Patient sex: M
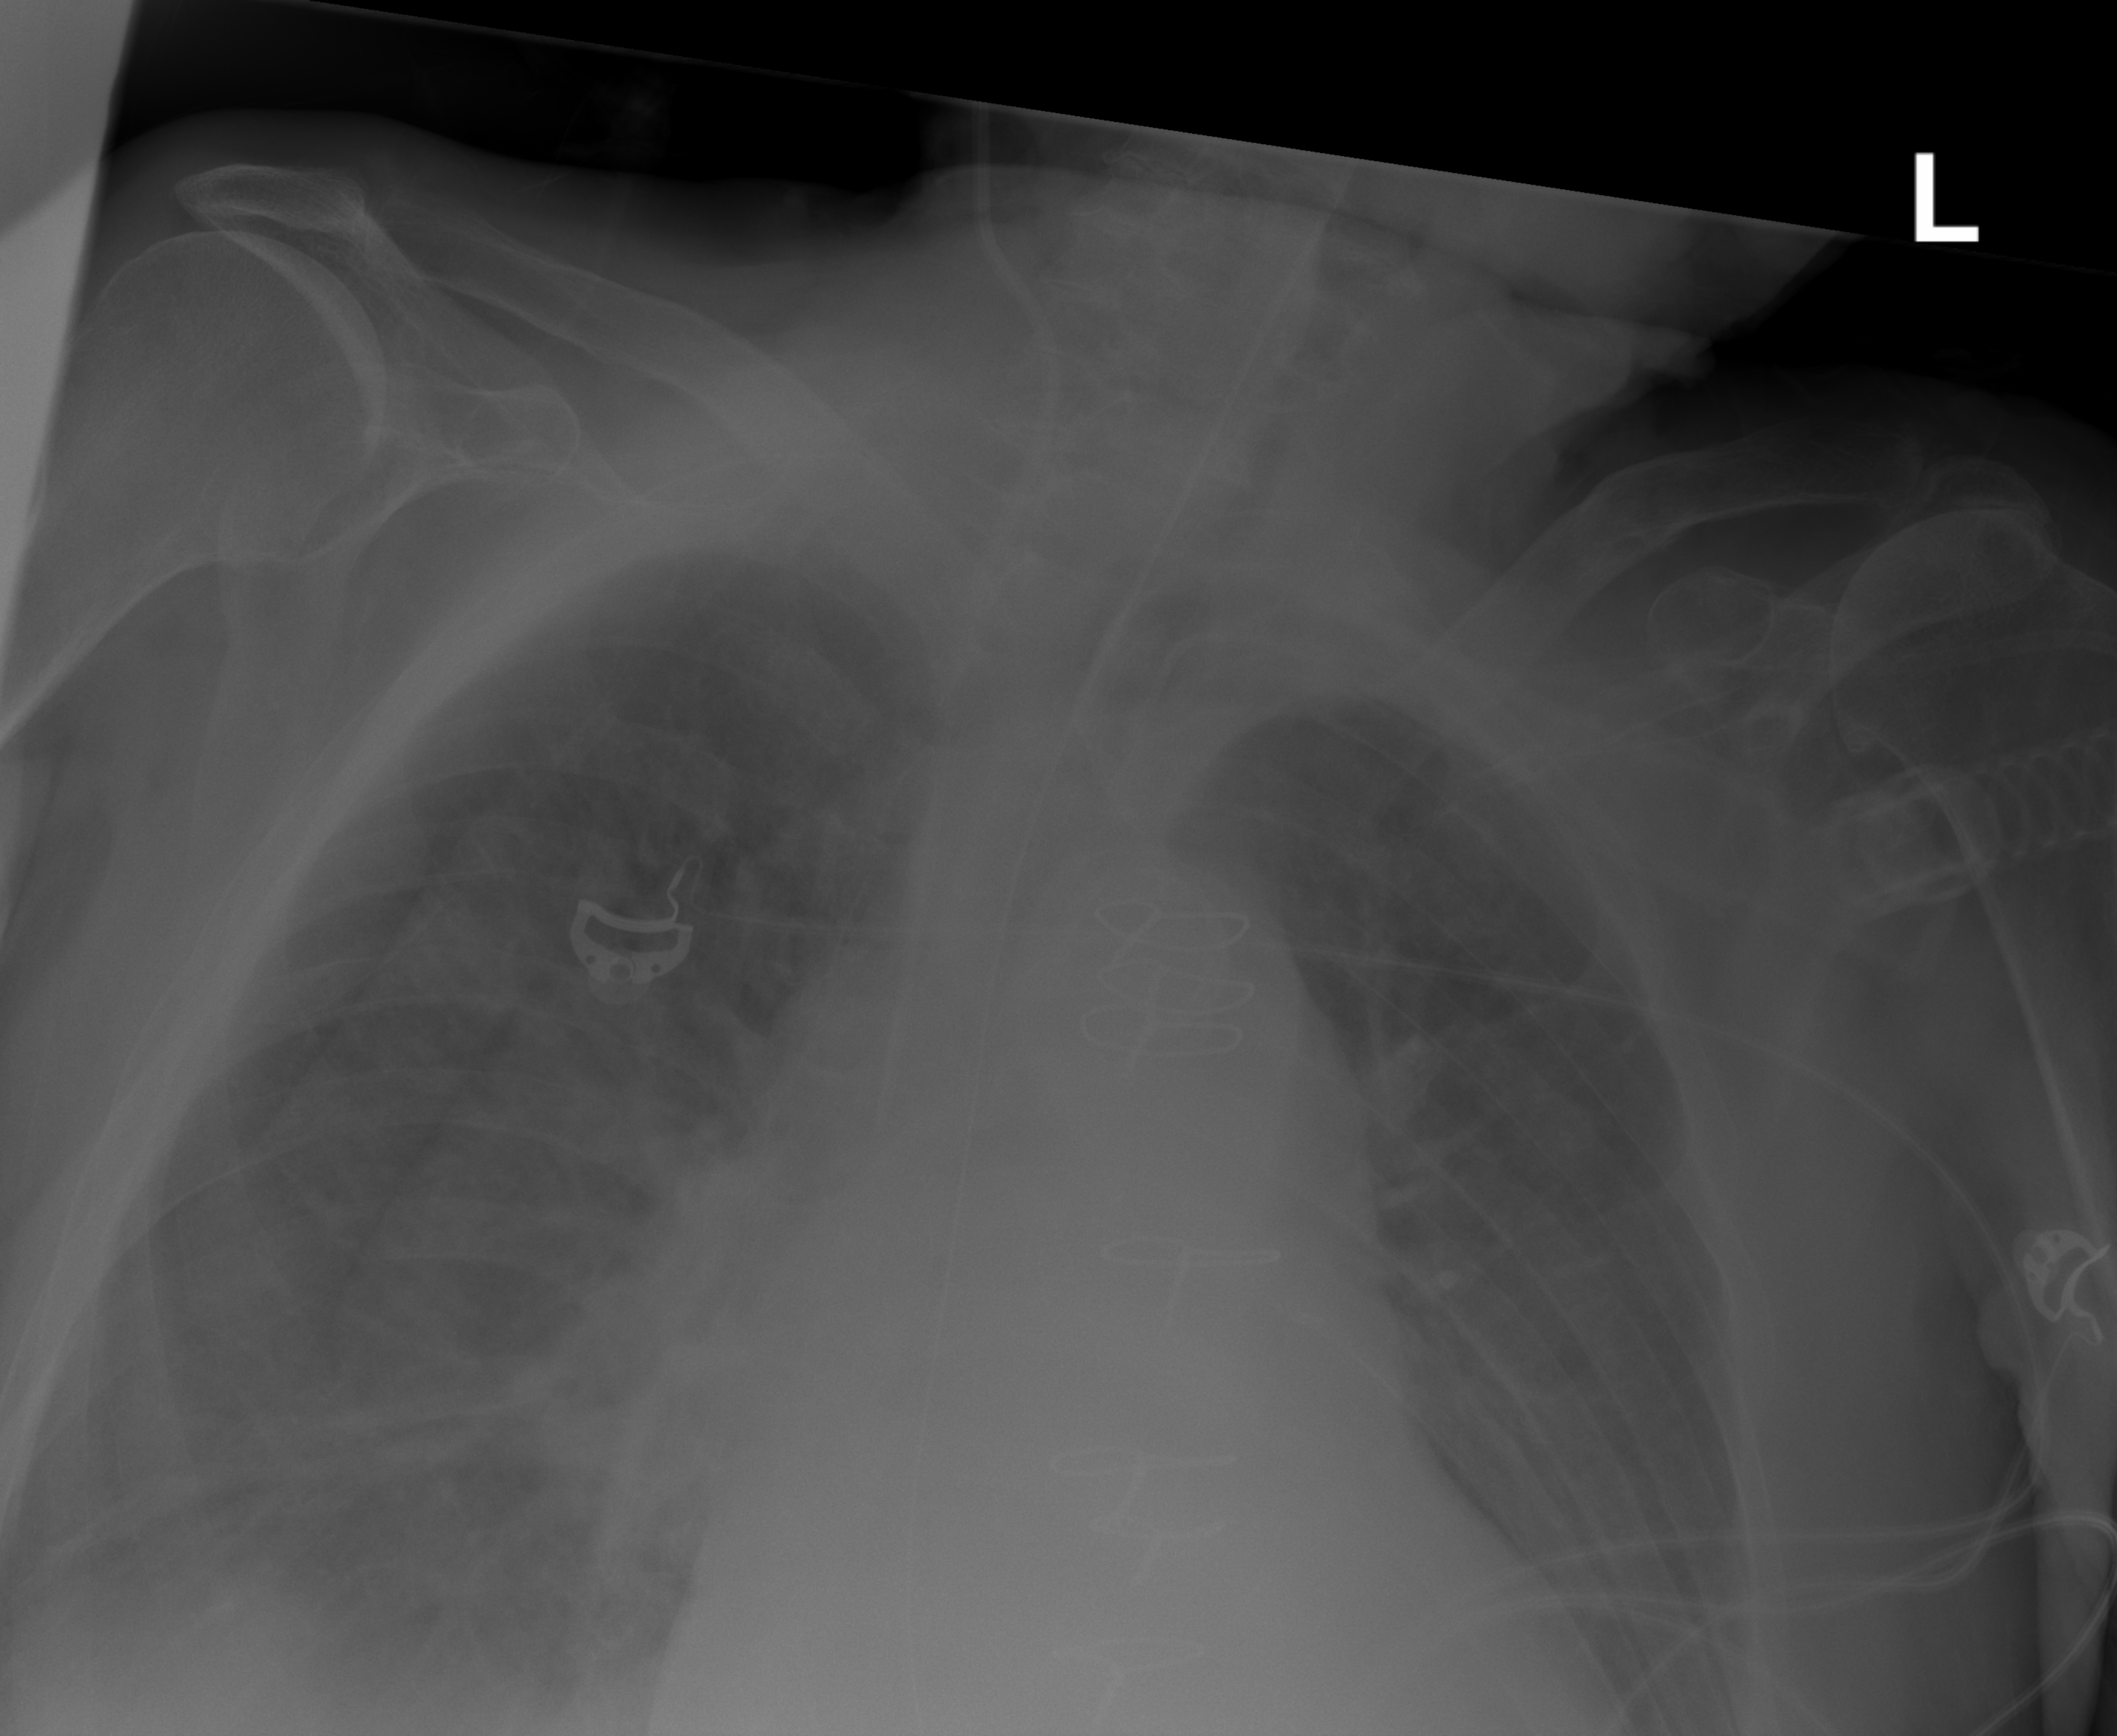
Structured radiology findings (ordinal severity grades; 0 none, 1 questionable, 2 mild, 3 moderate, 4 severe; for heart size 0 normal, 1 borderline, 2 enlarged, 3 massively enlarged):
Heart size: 2
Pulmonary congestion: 0
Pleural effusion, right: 1
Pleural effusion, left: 0
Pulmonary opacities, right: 2
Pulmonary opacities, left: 0
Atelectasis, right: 0
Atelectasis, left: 0